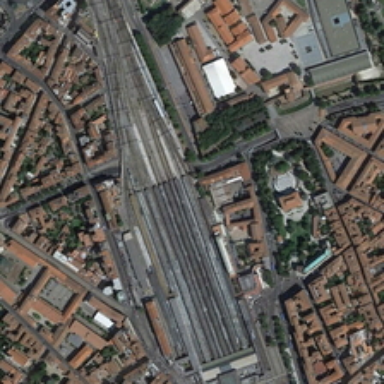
There are many ships in the harbour .